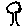
Label: tree